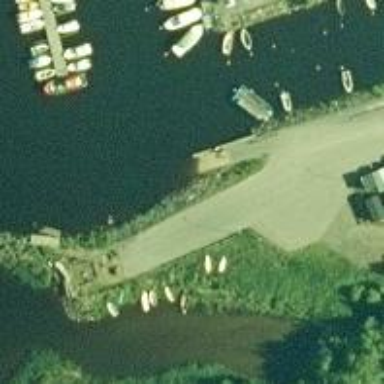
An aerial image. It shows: Slipway on leisure land.